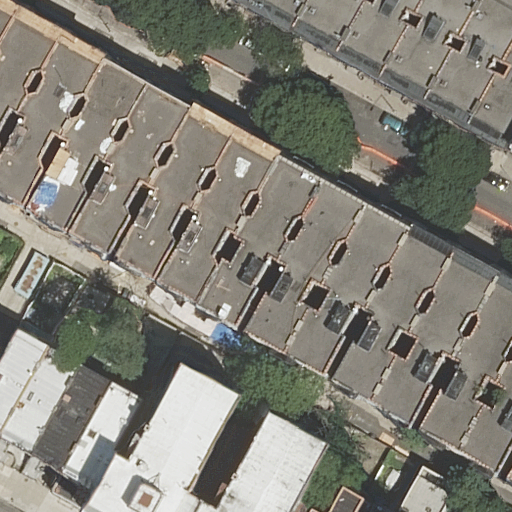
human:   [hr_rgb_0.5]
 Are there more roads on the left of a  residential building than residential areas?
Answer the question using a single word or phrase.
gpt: no

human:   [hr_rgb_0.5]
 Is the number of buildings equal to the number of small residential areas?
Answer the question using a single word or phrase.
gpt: no

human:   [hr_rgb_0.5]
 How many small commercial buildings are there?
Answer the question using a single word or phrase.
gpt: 0

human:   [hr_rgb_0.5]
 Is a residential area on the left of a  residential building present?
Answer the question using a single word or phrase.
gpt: yes

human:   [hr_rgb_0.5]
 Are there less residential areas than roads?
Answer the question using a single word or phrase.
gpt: no

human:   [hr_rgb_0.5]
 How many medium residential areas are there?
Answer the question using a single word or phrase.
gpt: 0

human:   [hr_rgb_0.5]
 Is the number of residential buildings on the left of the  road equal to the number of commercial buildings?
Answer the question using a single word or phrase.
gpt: no

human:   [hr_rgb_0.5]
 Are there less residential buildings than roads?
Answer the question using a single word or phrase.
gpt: no

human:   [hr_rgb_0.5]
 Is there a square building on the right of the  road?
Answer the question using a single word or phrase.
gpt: no

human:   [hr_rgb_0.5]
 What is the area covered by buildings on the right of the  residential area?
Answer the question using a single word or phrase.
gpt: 2265m2

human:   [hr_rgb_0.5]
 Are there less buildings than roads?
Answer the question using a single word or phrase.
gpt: no

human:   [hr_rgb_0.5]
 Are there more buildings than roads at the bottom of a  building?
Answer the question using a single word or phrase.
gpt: yes

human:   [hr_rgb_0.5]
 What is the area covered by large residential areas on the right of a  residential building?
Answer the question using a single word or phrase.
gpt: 0m2

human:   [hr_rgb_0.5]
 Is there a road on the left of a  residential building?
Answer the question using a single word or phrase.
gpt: yes

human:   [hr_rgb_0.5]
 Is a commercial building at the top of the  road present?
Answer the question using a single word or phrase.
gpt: no

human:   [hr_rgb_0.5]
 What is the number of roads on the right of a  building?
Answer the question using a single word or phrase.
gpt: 1

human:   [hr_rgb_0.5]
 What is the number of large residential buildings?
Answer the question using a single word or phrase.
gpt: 0

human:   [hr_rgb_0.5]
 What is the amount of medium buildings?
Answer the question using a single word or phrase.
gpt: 25

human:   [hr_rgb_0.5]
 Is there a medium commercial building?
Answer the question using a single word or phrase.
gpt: no

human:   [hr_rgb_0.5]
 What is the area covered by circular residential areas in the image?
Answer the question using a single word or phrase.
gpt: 0m2

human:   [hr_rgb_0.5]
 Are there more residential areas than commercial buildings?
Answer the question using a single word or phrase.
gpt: yes

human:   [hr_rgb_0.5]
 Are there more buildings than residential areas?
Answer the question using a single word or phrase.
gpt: yes

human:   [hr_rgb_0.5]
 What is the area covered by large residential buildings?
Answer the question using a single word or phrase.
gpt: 0m2

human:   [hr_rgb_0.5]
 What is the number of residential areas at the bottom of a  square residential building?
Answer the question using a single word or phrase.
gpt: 0

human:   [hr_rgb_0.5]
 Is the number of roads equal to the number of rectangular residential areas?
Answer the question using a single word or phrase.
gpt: yes

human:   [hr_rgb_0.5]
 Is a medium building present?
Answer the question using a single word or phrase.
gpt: yes

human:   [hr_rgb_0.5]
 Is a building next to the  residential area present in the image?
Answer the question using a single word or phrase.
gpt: yes

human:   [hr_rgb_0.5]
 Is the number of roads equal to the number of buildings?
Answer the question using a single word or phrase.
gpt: no

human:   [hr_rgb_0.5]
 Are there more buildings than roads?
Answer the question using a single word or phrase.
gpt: yes

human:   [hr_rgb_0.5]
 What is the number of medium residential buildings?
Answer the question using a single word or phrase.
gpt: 25

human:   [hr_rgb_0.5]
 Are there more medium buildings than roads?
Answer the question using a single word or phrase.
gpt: yes

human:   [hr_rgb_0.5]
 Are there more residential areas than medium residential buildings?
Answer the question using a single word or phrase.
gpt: no

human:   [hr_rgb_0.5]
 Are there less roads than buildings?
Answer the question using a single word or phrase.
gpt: yes

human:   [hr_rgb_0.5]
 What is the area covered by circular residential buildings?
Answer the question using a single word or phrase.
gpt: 0m2

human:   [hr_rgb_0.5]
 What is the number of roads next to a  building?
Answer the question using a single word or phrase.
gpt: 1

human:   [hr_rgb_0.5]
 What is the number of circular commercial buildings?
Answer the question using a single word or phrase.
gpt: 0